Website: apple
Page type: customer-info-address
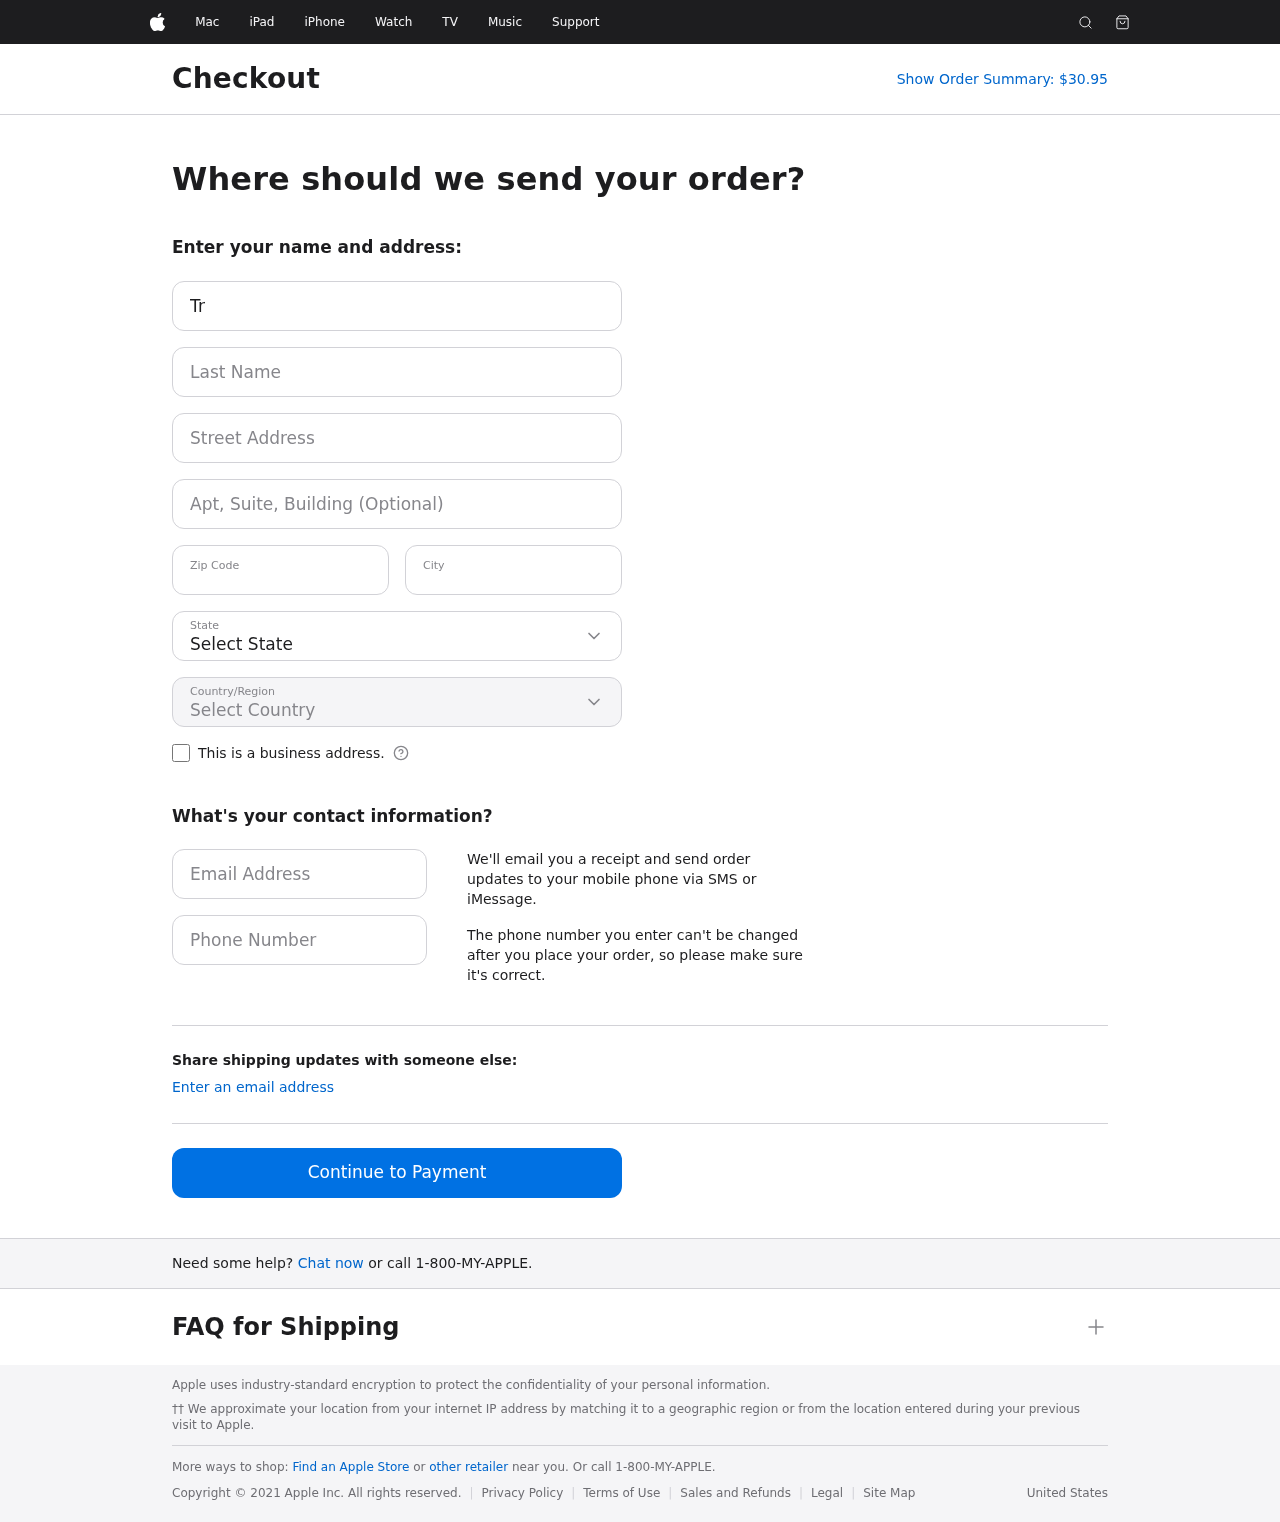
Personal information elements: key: PII_CITY
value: Reneemouth
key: PII_COUNTRY
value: United States
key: PII_EMAIL
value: tracysanchez@yahoo.com
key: PII_FIRSTNAME
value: Tracy
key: PII_LASTNAME
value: Sanchez
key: PII_PHONE
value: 4154750333
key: PII_POSTCODE
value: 45409
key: PII_STATE
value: Idaho
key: PII_STREET
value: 43044 Valerie Extensions
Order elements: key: ORDER_TOTAL
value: Show Order Summary: $30.95